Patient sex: F
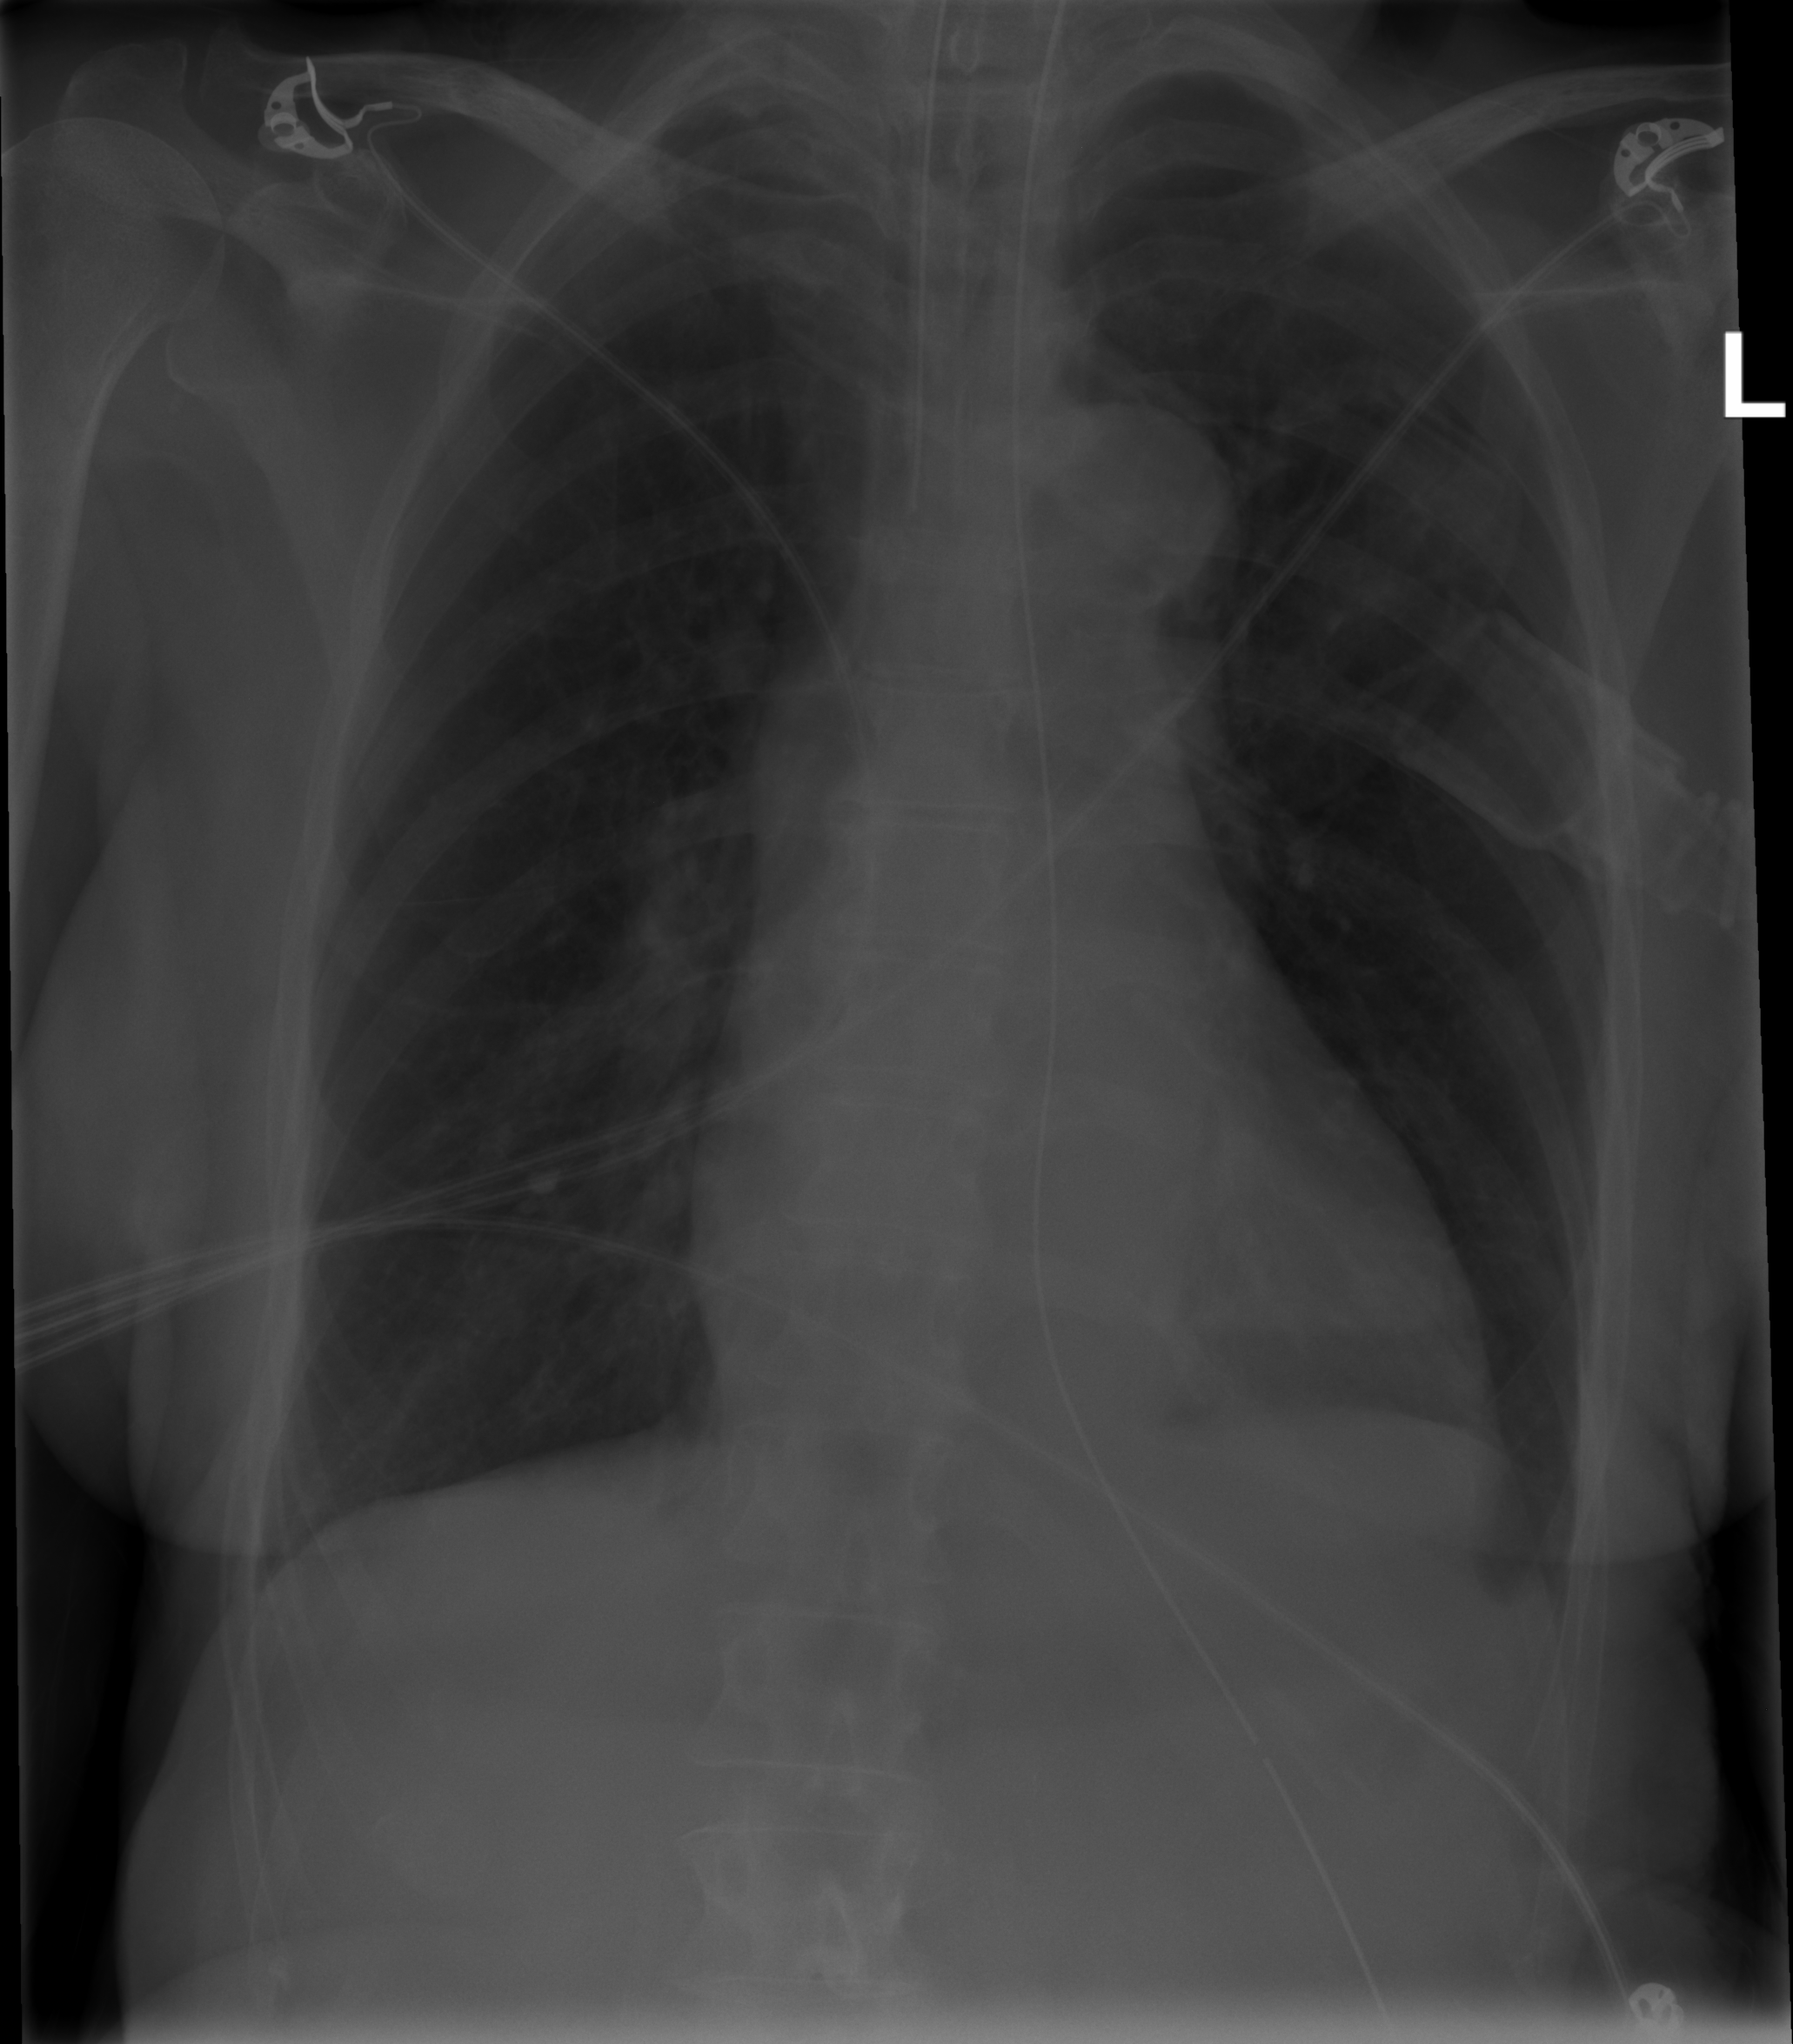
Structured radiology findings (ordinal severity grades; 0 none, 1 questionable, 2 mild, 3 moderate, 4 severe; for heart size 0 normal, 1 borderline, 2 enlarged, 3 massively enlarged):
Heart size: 0
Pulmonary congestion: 2
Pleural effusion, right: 0
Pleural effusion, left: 0
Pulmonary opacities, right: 0
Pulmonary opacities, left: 0
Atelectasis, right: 0
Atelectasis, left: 0